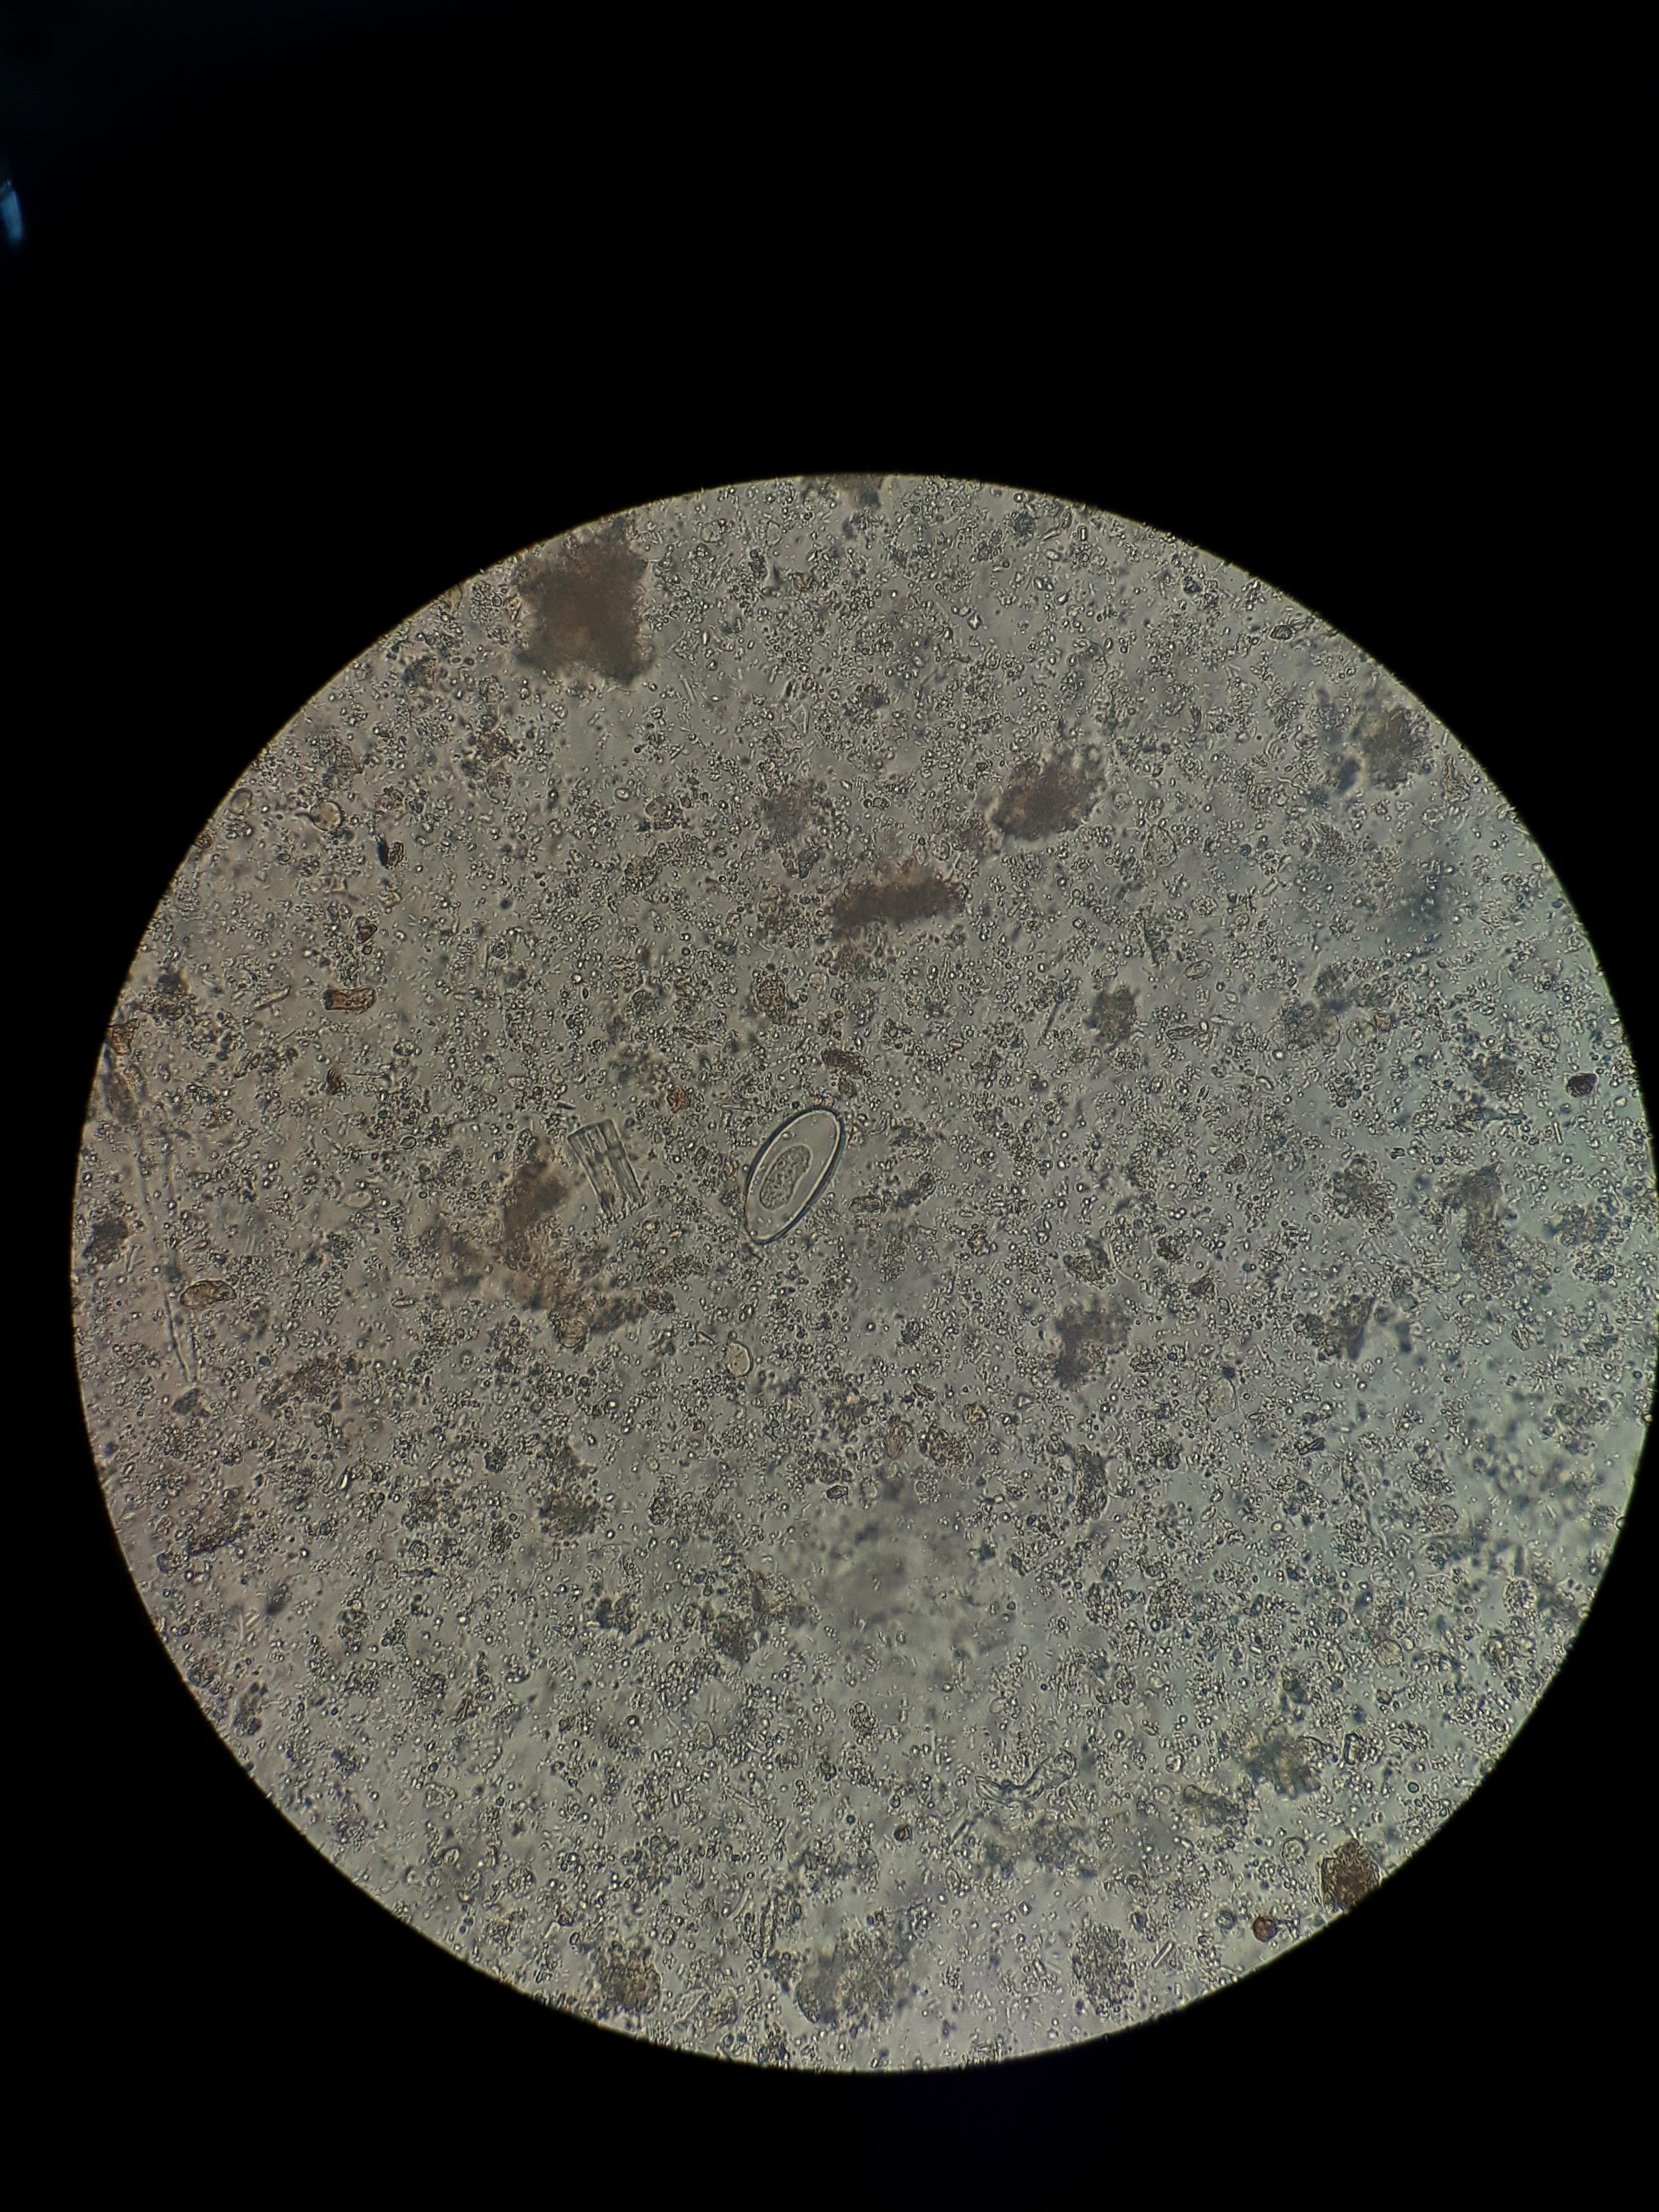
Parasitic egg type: Enterobius vermicularis